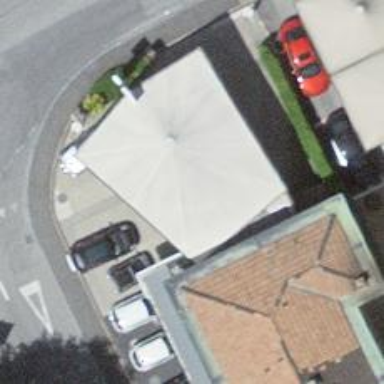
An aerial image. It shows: Fuel station.